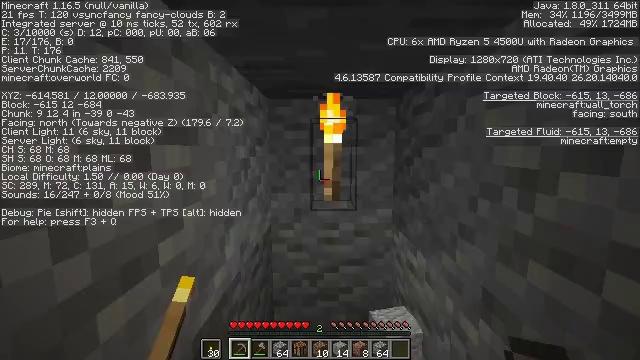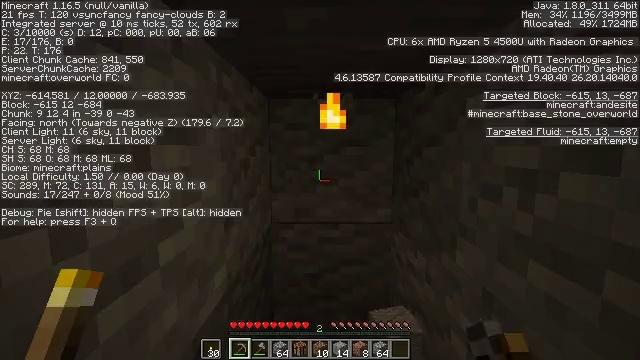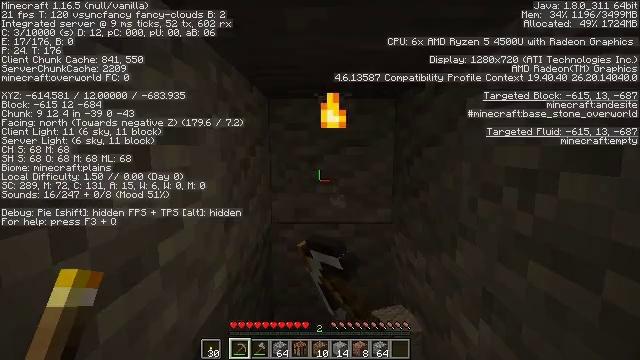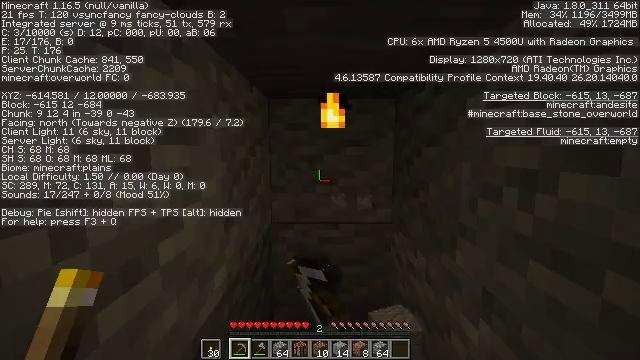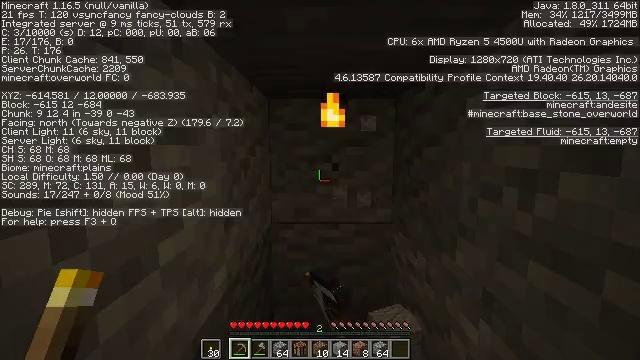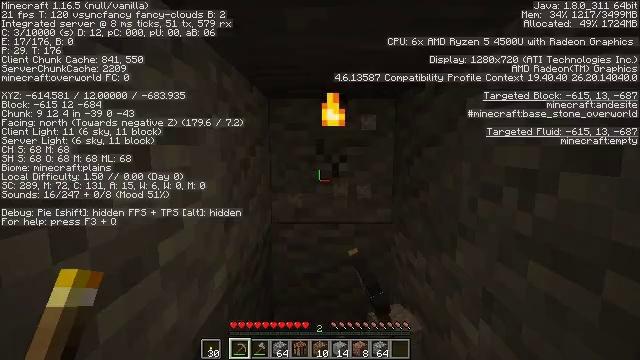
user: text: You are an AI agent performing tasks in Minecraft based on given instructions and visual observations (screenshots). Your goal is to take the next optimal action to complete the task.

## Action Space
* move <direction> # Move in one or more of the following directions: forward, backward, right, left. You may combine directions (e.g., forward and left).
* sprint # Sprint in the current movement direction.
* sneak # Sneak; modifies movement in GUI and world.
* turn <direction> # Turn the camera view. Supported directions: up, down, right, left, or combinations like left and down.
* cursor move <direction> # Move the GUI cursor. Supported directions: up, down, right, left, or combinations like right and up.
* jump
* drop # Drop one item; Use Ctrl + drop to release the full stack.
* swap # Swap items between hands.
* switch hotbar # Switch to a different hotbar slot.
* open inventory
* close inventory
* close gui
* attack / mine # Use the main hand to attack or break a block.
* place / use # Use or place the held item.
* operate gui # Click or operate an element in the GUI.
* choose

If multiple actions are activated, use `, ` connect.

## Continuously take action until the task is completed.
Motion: motion action
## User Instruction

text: Break the wall torch for relocation.
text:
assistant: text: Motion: attack / mine
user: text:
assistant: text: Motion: attack / mine
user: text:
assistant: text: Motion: attack / mine
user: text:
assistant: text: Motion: attack / mine
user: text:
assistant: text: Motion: attack / mine
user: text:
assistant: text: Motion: attack / mine